Question: I want to style my control in 'Expression Blend', But when I run Expression Blend I get an error.

With the error is a link attached to download Blend + Sketch Flow, but I can't find the download. Where can I download Blend + Sketch Flow for WPF?
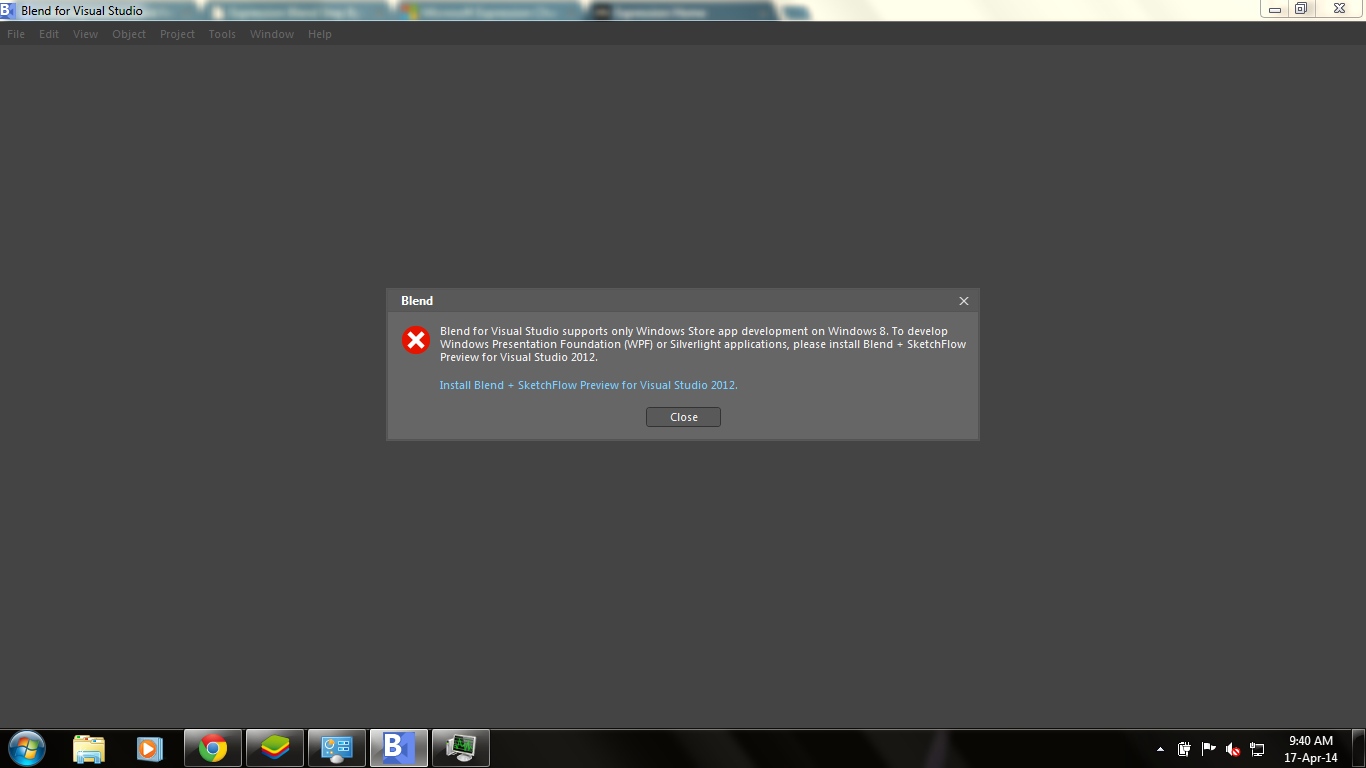
Answer: Instead of going for Expression blend 5, I suggest you to go for Expression blend 4 as it is stand alone installation and not require any other program to install.